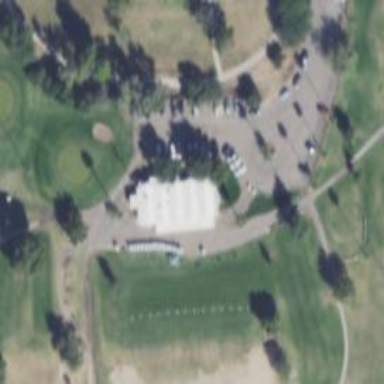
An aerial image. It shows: Path for both roads and golfers.